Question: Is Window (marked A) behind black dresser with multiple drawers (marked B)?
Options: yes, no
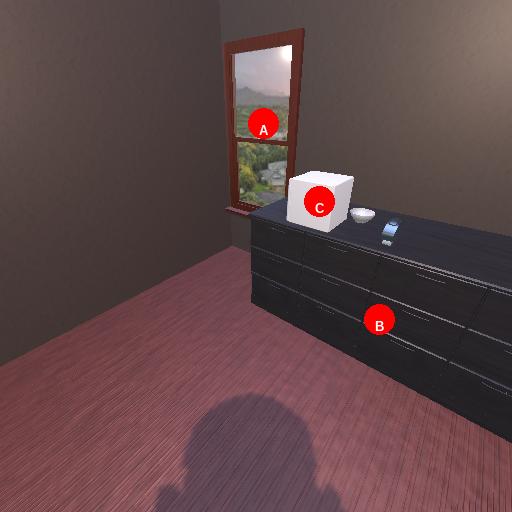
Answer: yes